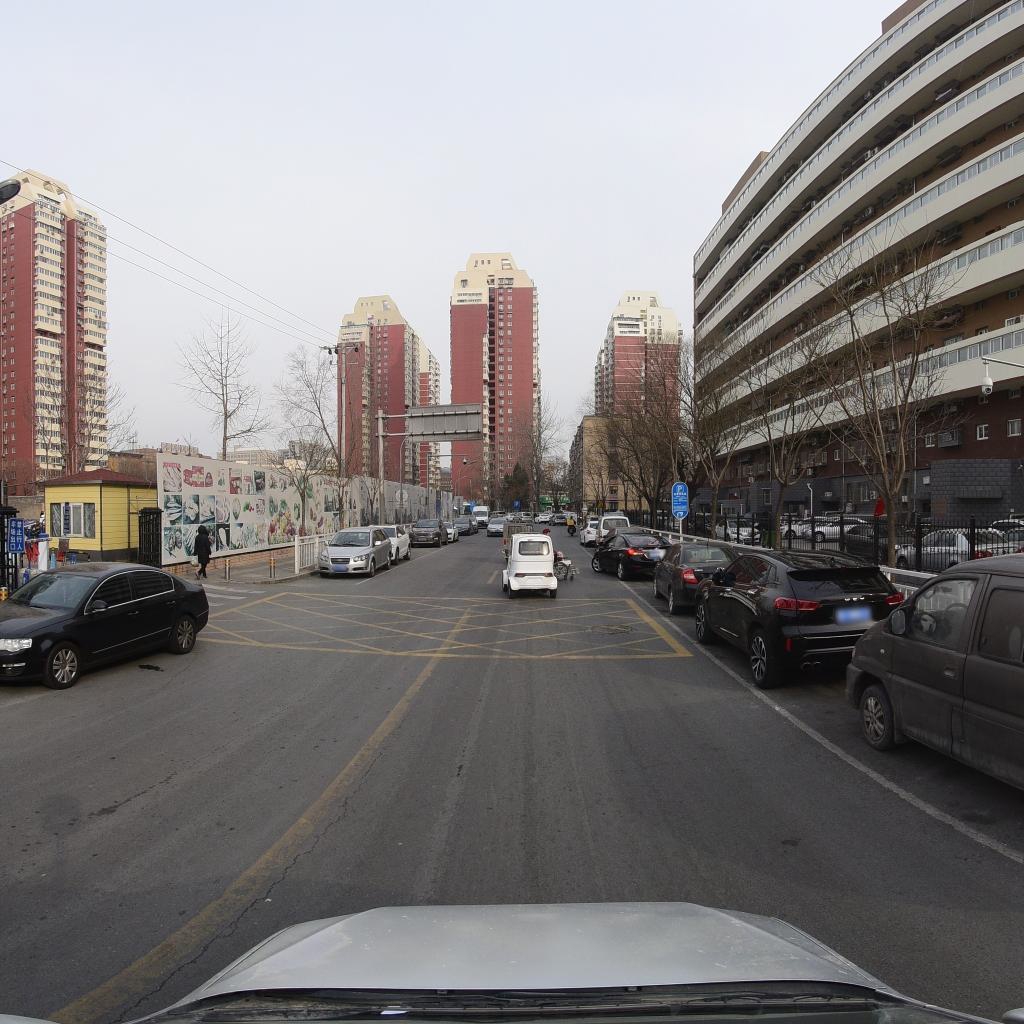
Region: Fengtai
Road damage annotations: manhole cover, longitudinal crack